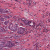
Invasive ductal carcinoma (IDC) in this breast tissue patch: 1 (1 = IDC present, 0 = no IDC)